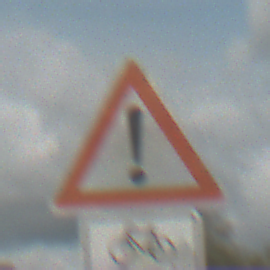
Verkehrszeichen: Gefahrenstelle
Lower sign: RichtungsangabeDurchPfeile9
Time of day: Midday
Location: Outdoor (Suburban)
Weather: PartlyCloudy
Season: Summer
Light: Natural